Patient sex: M
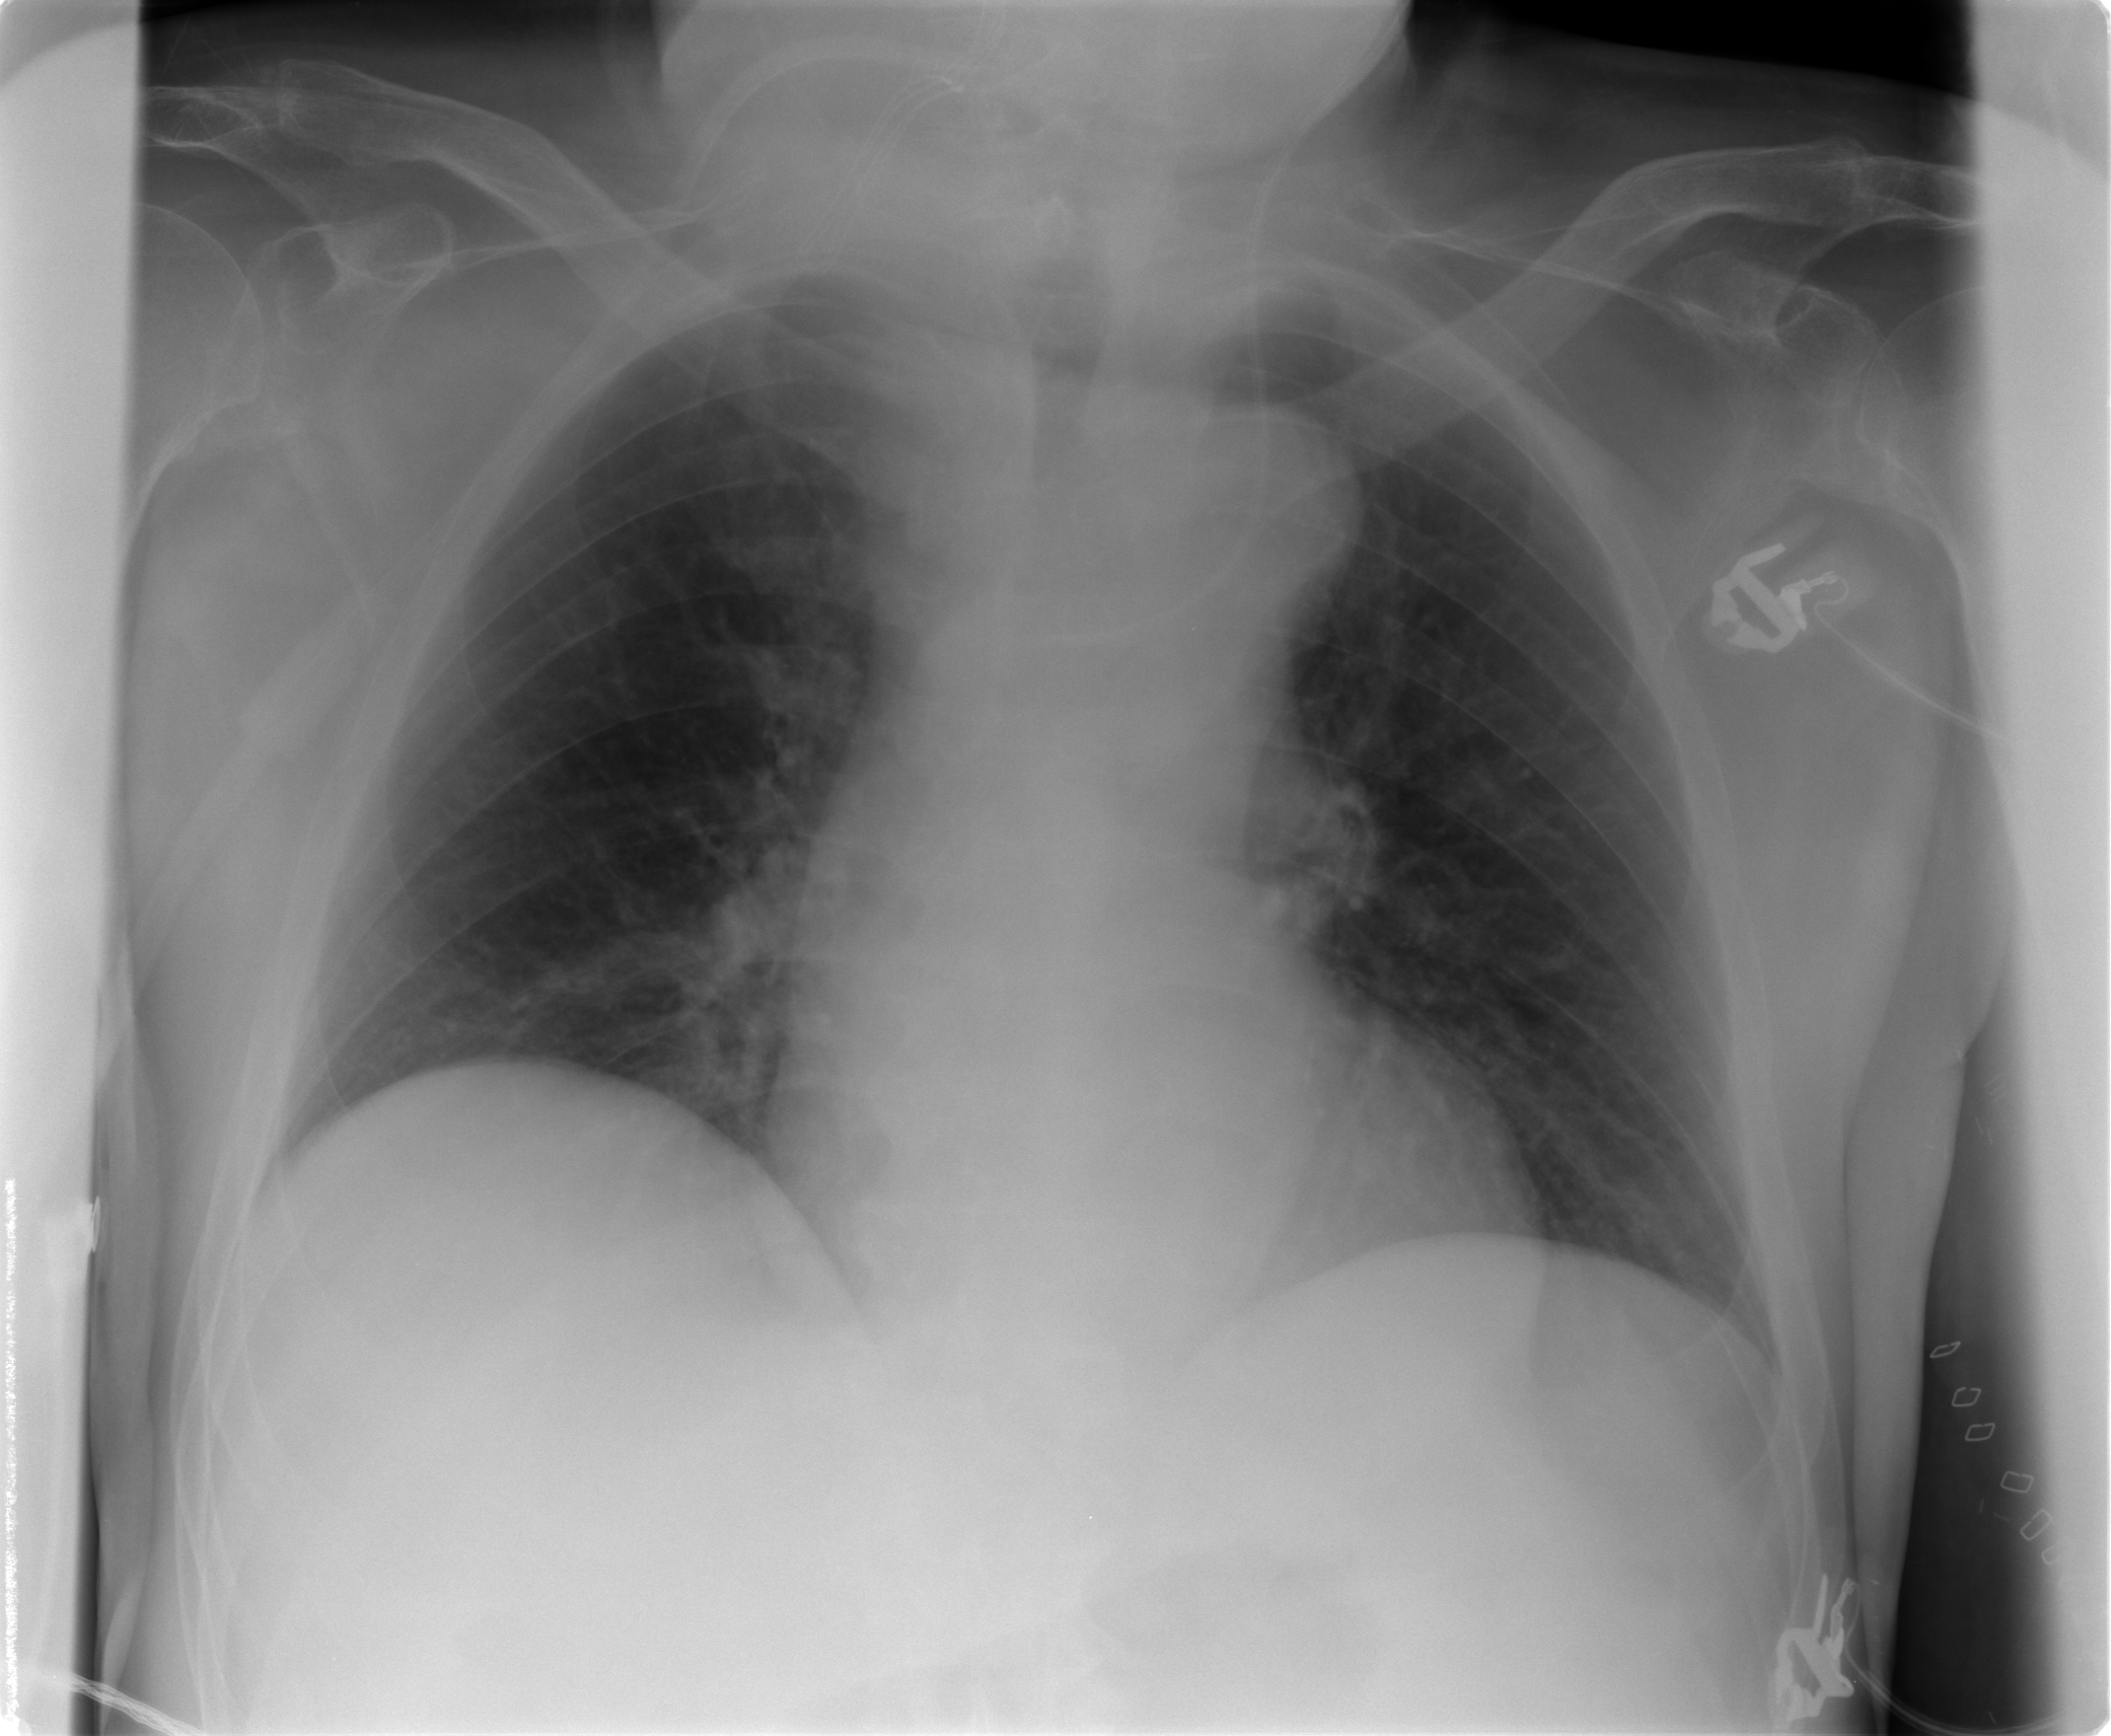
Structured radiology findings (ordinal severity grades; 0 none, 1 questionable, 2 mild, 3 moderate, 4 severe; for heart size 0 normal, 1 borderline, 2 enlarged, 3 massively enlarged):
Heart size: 0
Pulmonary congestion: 1
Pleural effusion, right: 0
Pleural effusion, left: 0
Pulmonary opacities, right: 0
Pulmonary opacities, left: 0
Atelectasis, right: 2
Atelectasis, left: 0